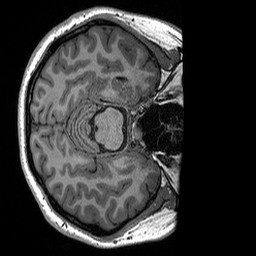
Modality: T1w
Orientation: axial
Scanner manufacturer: siemens
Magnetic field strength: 3 T
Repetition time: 2.3 s
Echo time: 0.00298 s